Question: I am using a picker with two components. I want if I select a row in first component on the basis of selected component it shows the value of the corresponding data.

As Picker is showing that England has corresponding clubs when England is selected. I want to do same for the other countries. But I am not getting which approach to follow.
Here is my code:
'''
- (NSInteger)numberOfComponentsInPickerView:(UIPickerView *)thePickerView
{
return 2;
}
- (NSInteger)pickerView:(UIPickerView *)thePickerView numberOfRowsInComponent:(NSInteger)component
{
if(component ==0)
{
return [Nations count];
}
else{
if(country_flag==0)
{
return [England count];
}
else if (country_flag==1)
{
return [Espana count];
}
else if (country_flag==2)
{
return [Netherlands count];
}
else if (country_flag==3)
{
return [Germany count];
}
else if (country_flag==4)
{
return [Italy count];
}
}
return 0;
}
- (NSString *)pickerView:(UIPickerView *)thePickerView titleForRow:(NSInteger)row forComponent:(NSInteger)component
{
if(component ==0)
{
return [Nations objectAtIndex:row];
}
else{
if(country_flag==0)
{
return [England objectAtIndex:row];
}
else if (country_flag==1)
{
return [Espana objectAtIndex:row];
}
else if (country_flag==2)
{
return [Netherlands objectAtIndex:row];
}
else if (country_flag==3)
{
return [Germany objectAtIndex:row];
}
else if (country_flag==4)
{
return [Italy objectAtIndex:row];
}
}
return 0;
}
- (void)pickerView:(UIPickerView *)thePickerView didSelectRow:(NSInteger)row inComponent:(NSInteger)component
{
label.text=[Nations objectAtIndex:row];
str = [[NSString alloc]init];
if (country_flag==0) {
str=@"England";
label_1.text=[NSString stringWithFormat:@"%@",str];
NSLog(@"%@",label_1);
str=@"";
country_flag =1;
[picker reloadAllComponents];
}
else if (country_flag==1)
{
str=@"Espana";
label_1.text=[NSString stringWithFormat:@"%@",str];
NSLog(@"%@",label_1);
str=@"";
country_flag =2;
[picker reloadAllComponents];
}
else if (country_flag==2)
{
str=@"Netherlands";
label_1.text=[NSString stringWithFormat:@"%@",str];
NSLog(@"%@",label_1);
str=@"";
country_flag =3;
[picker reloadAllComponents];
}
else if (country_flag==3)
{
str=@"Germany";
label_1.text=[NSString stringWithFormat:@"%@",str];
NSLog(@"%@",label_1);
str=@"";
country_flag =4;
[picker reloadAllComponents];
}
else if (country_flag==4)
{
str=@"Germany";
label_1.text=[NSString stringWithFormat:@"%@",str];
NSLog(@"%@",label_1);
str=@"";
// country_flag =4;
[picker reloadAllComponents];
}
}
'''
Here is the data
'''
Nations = [[NSMutableArray alloc]initWithObjects:@"England",@"Espana",@"Germany",@"Netherlands",@"Germany",@"Italy", nil];
England=[[NSMutableArray alloc]initWithObjects:@"Arsenal",@"Chelsea",@"Manchester City",@"Manchester United",@"Liverpool",@"Tottenham",@"Fulham City",@"Stoke City",@"Sunderland",@"NewCastle United",@"Blackburn Rovers",@"Southampton",@"Wolvers",@"Aston Villa", nil];
Espana = [[NSMutableArray alloc]initWithObjects:@"Barcelona",@"Real Madrid",@"Valencia",@"Athletico Madrid",@"Athletico Balbao",@"Getafe CF",@"Sevilla CF", nil];
Netherlands = [[NSMutableArray alloc]initWithObjects:@"Celtics",@"Ajax",@"Amesterdam", nil];
Germany = [[NSMutableArray alloc]initWithObjects:@"Bayern Munich",@"Bermen",@"Fiorentina",@"Pampas",@"Nord", nil];
Italy = [[NSMutableArray alloc]initWithObjects:@"AC Milan",@"Inter Milan",@"Juventus", nil];
'''
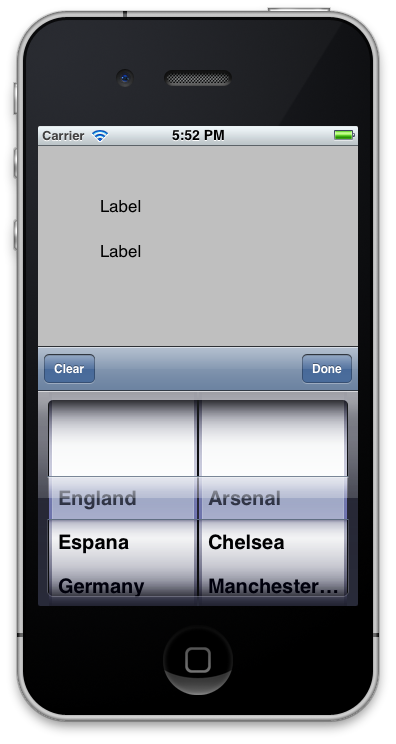
Answer: your code.. with minor modifications..
didSelectRow
'''
- (void)pickerView:(UIPickerView *)thePickerView didSelectRow:(NSInteger)row inComponent:(NSInteger)component {
if (component == 0) {
club=[[NSString alloc] initWithFormat:@"%@" , [Nations objectAtIndex:row]];
[pickerView reloadComponent:1];
}
'''
}
after that...
'''
- (NSInteger)pickerView:(UIPickerView *)thePickerView numberOfRowsInComponent:(NSInteger)component {
if(component ==0)
{
return [Nations count];
}
else {
if ([club isEqualToString:@"Espana"]) {
return [Espana count];
}
if ([club isEqualToString:@"Germany"]) {
return [Germany count];
}
// if...
else {
return [England count];
}
}
return 0;
}
'''
and
'''
- (NSString *)pickerView:(UIPickerView *)thePickerView titleForRow:(NSInteger)row forComponent:(NSInteger)component {
if(component ==0)
{
return [Nations objectAtIndex:row];
}
else {
if ([club isEqualToString:@"Espana"]) {
return [Espana objectAtIndex:row];
}
if ([club isEqualToString:@"Germany"]) {
return [Germany objectAtIndex:row];
}
//if....
else {
return [England objectAtIndex:row];
}
}
return 0;
}
'''
in h file I have
'''
@interface ViewController : UIViewController <UIPickerViewDataSource, UIPickerViewDelegate> {
IBOutlet UIPickerView *pickerView;
NSMutableArray *arrayColors;
NSMutableArray *Nations;
NSMutableArray *England;
NSMutableArray *Espana;
NSMutableArray *Germany;
NSString *club;
}
'''
after that.. you must connect de pickerView to yours ViewController (dataSource and delegate)